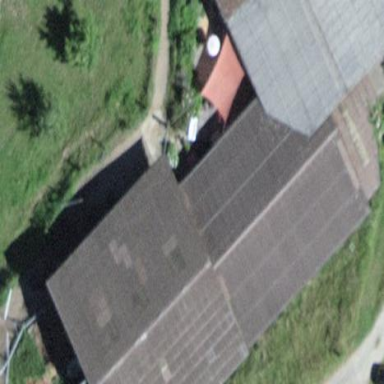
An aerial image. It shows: Barn.